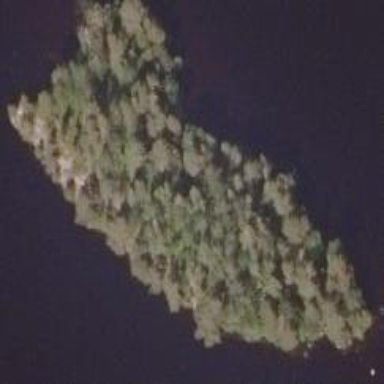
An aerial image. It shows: Island.